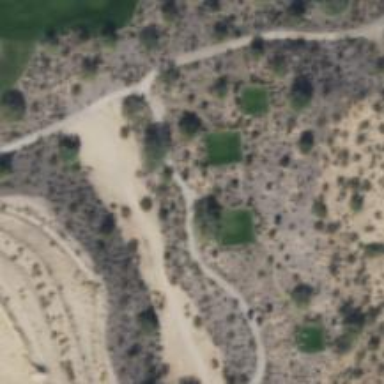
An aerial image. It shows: Path for both roads and golfers.